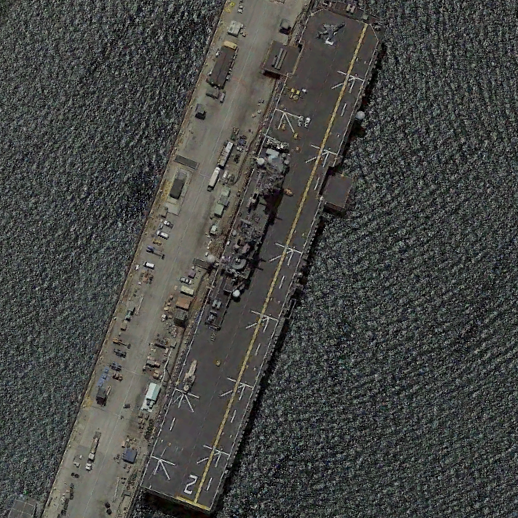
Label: assault